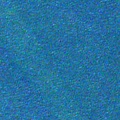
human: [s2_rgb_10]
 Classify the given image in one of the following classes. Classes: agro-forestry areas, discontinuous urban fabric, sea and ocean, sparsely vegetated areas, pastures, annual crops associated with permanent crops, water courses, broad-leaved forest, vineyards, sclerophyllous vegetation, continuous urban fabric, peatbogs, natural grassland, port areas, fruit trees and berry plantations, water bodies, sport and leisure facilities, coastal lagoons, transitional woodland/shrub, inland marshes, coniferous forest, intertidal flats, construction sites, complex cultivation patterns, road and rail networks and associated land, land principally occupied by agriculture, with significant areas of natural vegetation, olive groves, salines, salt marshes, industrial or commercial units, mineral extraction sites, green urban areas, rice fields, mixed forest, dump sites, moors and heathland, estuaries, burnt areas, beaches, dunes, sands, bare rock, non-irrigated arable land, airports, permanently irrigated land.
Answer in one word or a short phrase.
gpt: sea and ocean